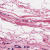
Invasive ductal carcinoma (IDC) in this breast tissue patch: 0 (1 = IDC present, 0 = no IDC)